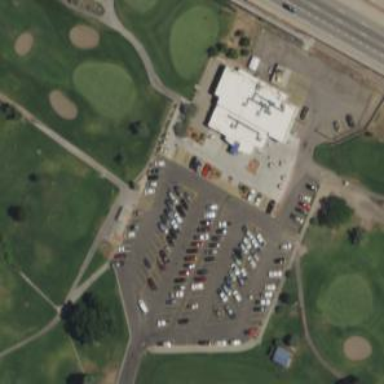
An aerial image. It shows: Service road used as golf cart path.